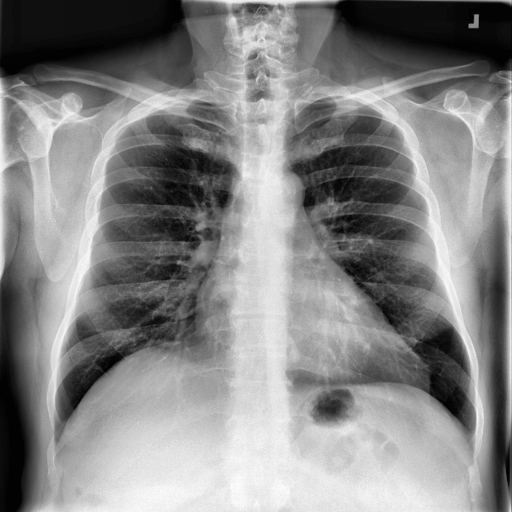
Finding: NORMAL